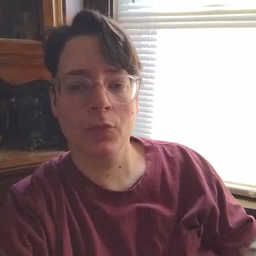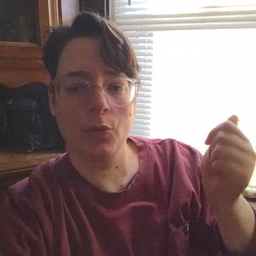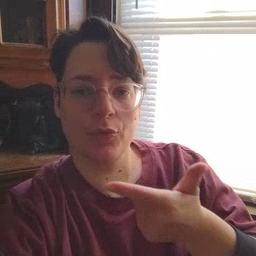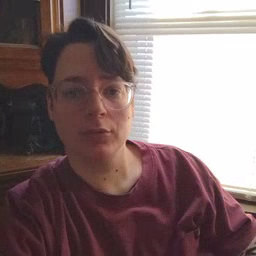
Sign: all